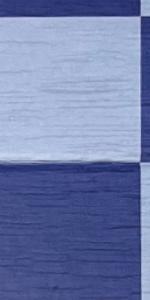
Label: Empty